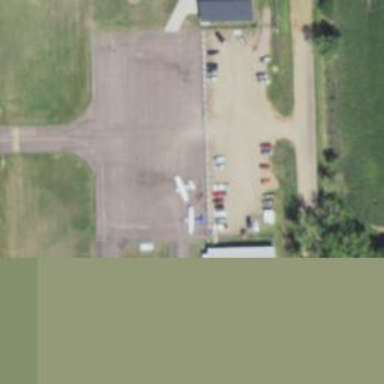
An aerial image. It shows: Apron at the airport.